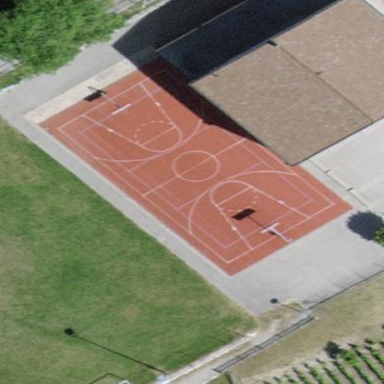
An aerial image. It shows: Basketball court on pitch.